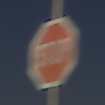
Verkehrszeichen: Stop
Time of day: MorningAfternoon
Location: Outdoor (Nature)
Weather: Clear
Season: NotSpecified
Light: Natural